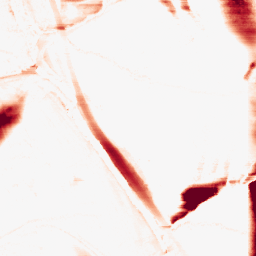
Category: morphological
Decomposition family: morphological_rect
Decomposition parameters: operation: opening
width: 50
height: 5
Upsampling method: regularized
Upsampling parameters: scale: 4
lambda_reg: 0.001
Upsampling scale: 4